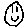
Label: smiley face